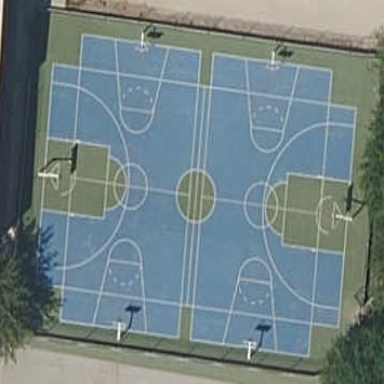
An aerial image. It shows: Basketball court located in leisure land pitch.